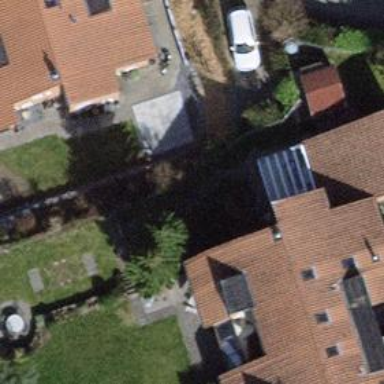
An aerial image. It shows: Simple house.